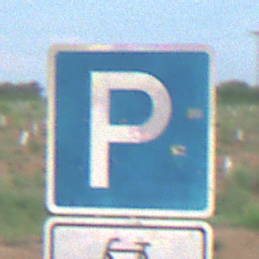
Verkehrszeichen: Parken
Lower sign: HinweisDurchSinnbild8
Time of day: SunriseSunset
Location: Outdoor (Nature)
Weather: PartlyCloudy
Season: NotSpecified
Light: Natural